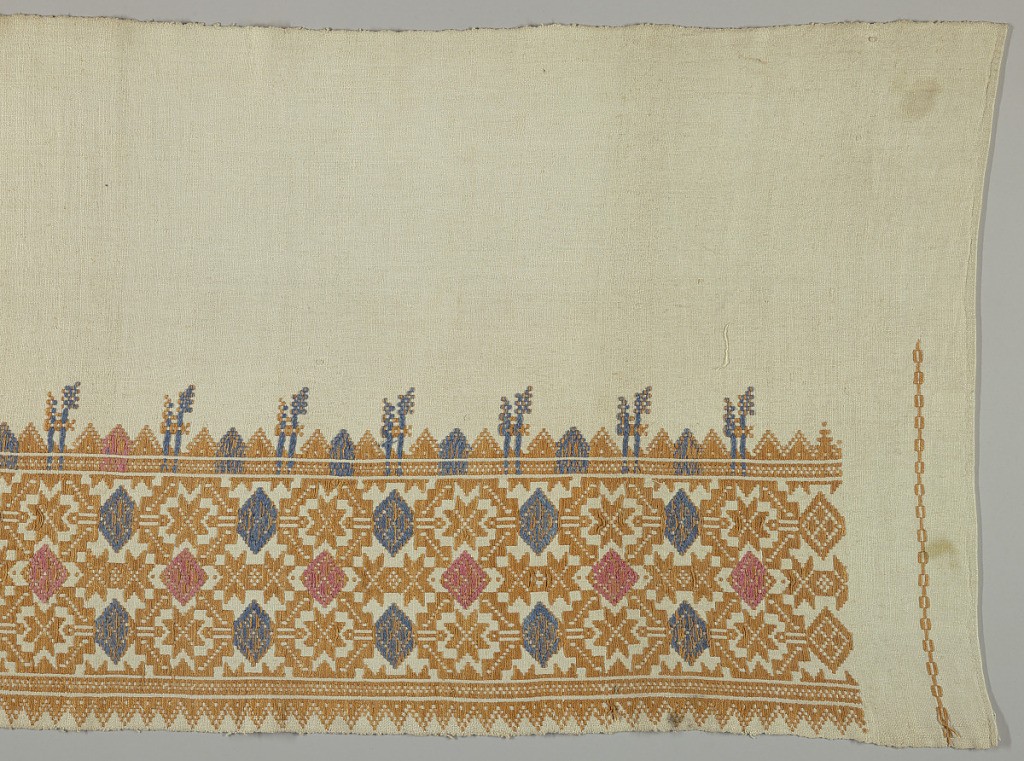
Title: Valance
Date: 18th century
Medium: linen Technique: plain weave with supplementary weft
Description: Valance in white linen with border brocaded with geometric ornaments based on stars and lozenges in blue, light brown and rose linen. Brocading done in imitation of embroidery.